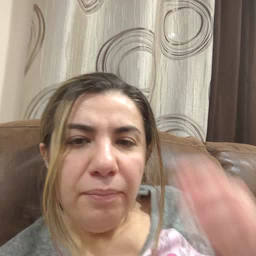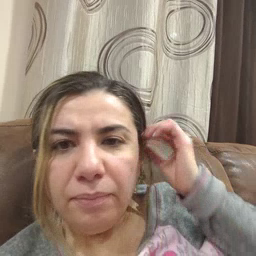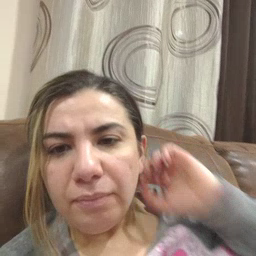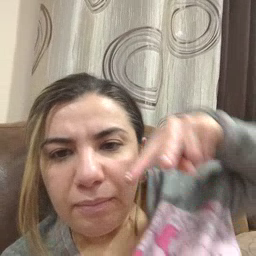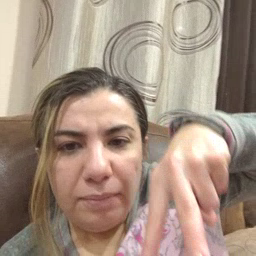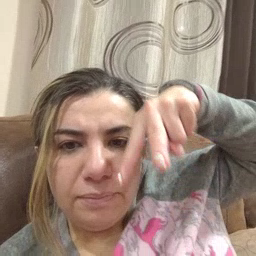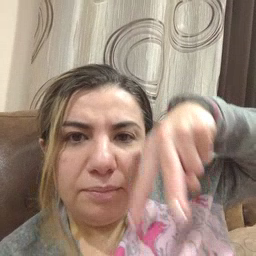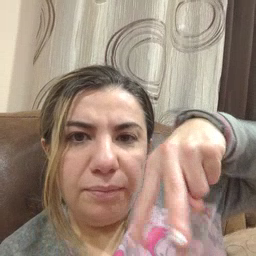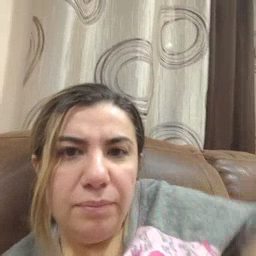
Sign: napkin